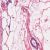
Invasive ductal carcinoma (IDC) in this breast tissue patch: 1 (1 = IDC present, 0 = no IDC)